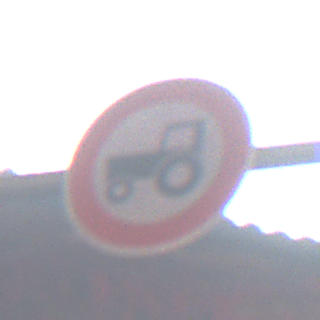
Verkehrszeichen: VerbotKraftfahrzeugeZuegeNichtSchneller25
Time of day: MorningAfternoon
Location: Outdoor (Urban)
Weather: Clear
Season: NotSpecified
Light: Natural